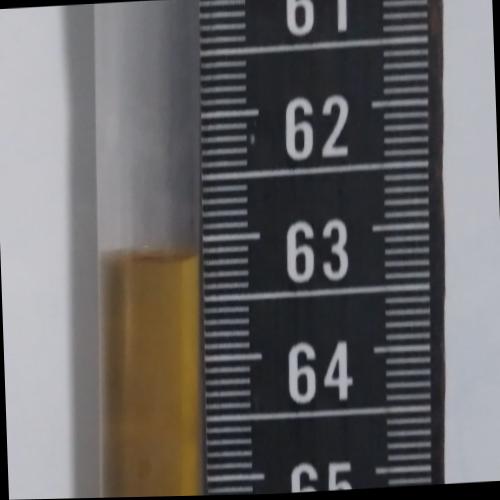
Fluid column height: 63.1 cm